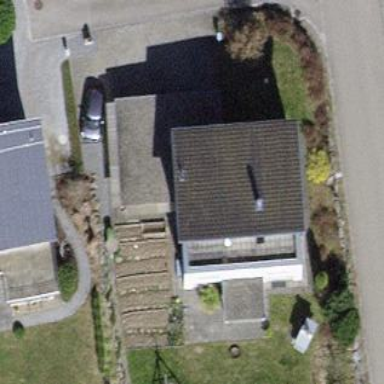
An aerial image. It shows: Garage.